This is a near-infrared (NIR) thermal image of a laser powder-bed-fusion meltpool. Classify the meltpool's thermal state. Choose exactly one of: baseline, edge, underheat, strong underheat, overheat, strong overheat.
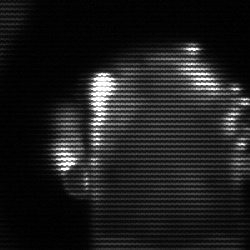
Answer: baseline